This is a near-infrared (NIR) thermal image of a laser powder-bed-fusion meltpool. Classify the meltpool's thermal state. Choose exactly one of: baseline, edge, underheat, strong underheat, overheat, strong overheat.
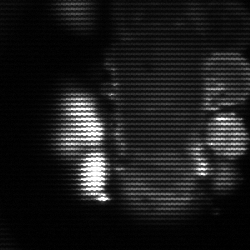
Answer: strong underheat